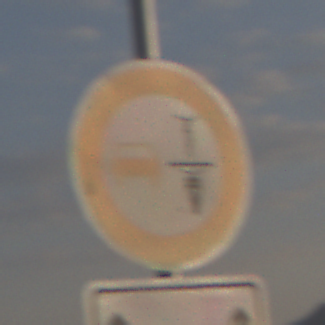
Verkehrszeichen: VerbotUeberholenEinspurigeFahrzeuge
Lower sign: LaengeEinerStrecke1
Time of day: SunriseSunset
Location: Outdoor (Nature)
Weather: PartlyCloudy
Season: NotSpecified
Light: Natural